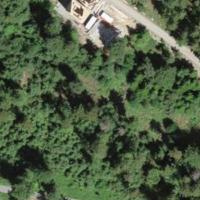
EUNIS habitat code: 43
Species observed at this site:
Certhia brachydactyla
Dryocopus martius
Dendrocopos major
Garrulus glandarius
Regulus ignicapilla
Turdus philomelos